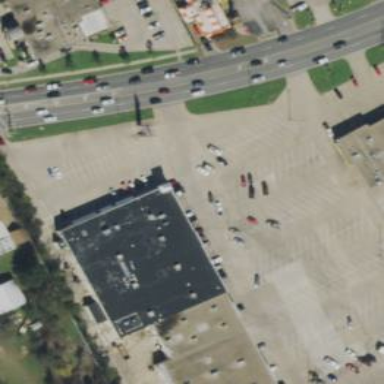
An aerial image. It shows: Parking space is available.